Question: I'm trying to make my own version of this tutorial here (UICollectionView inside UITableViewCell): <URL>
I'm having difficulties getting the correct count of UICollectionViewCells in each UITableViewCell:

The first cell is correct, it should have two UICollectionViewCells inside the UICollectionView (which of course, is inside a UITableViewCell). The second is what is throwing me up. Every time I make a new save in Core Data, it will add it to the previous cells. The second cell should have one UICollectionViewCell, not two UICollectionViewCells.
Here's my code (the code for AFTableViewCell & AFIndexedCollectionView can be found on the above tutorial link):
The numberOfItemsInSection: for the UICollectionView embedded in the UITableViewCell:
'''
- (NSInteger)collectionView:(AFIndexedCollectionView *)collectionView numberOfItemsInSection:(NSInteger)section
{
NSIndexPath *indexPath;
NSFetchRequest *fetchRequest = [[NSFetchRequest alloc] init];
NSEntityDescription *entity = [NSEntityDescription entityForName:@"Group" inManagedObjectContext:managedObjectContext];
[fetchRequest setEntity:entity];
NSSortDescriptor *urlDescriptor = [[NSSortDescriptor alloc] initWithKey:@"url" ascending:NO];
NSArray *sortDescriptors = nil;
sortDescriptors = [[NSArray alloc] initWithObjects:urlDescriptor, nil];
[fetchRequest setSortDescriptors:sortDescriptors];
NSError *error = nil;
NSArray *fetchedObjects = [[managedObjectContext executeFetchRequest:fetchRequest error:&error]objectAtIndex:indexPath.section];
NSString *temp = [fetchedObjects description];
NSArray *tempArg = [temp componentsSeparatedByString:@","];
return [tempArg count];
}
'''
The numberOfSectionsInTableView: for the main UITableView:
'''
- (NSInteger)numberOfSectionsInTableView:(UITableView *)tableView
{
id <NSFetchedResultsSectionInfo> sectionInfo = nil;
NSIndexPath *section;
sectionInfo = [[fetchedResultsController sections] objectAtIndex:section.section];
return [sectionInfo numberOfObjects];
}
'''
The NSFetchedResultsController:
'''
- (NSFetchedResultsController *)fetchedResultsController
{
TBAppDelegate *delegate = (TBAppDelegate *)[[UIApplication sharedApplication] delegate];
self.managedObjectContext = delegate.managedObjectContext;
NSFetchRequest *fetchRequest = nil;
fetchRequest = [[NSFetchRequest alloc] init];
NSEntityDescription *entity = nil;
entity = [NSEntityDescription entityForName:@"Group" inManagedObjectContext:managedObjectContext];
[fetchRequest setEntity:entity];
[fetchRequest setFetchBatchSize:INFINITY];
NSSortDescriptor *urlDescriptor = [[NSSortDescriptor alloc] initWithKey:@"name" ascending:NO];
NSArray *sortDescriptors = nil;
sortDescriptors = [[NSArray alloc] initWithObjects:urlDescriptor, nil];
[fetchRequest setSortDescriptors:sortDescriptors];
NSFetchedResultsController *frc = nil;
frc = [[NSFetchedResultsController alloc] initWithFetchRequest:fetchRequest managedObjectContext:[self managedObjectContext] sectionNameKeyPath:nil cacheName:@"Root"];
[frc setDelegate:self];
[self setFetchedResultsController:frc];
return frc;
}
'''
The UITableView cellForRowAtIndexpath:
'''
- (UITableViewCell *)tableView:(UITableView *)tableView cellForRowAtIndexPath:(NSIndexPath *)indexPath
{
static NSString *CellIdentifier = @"CellIdentifier";
AFTableViewCell *cell = (AFTableViewCell *)[tableView dequeueReusableCellWithIdentifier:CellIdentifier];
if (!cell)
{
cell = [[AFTableViewCell alloc] initWithStyle:UITableViewCellStyleDefault reuseIdentifier:CellIdentifier];
}
return cell;
}
'''
Thanks in advance.
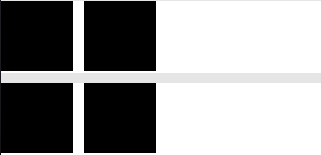
Answer: Use
'''
NSArray *fetchedObjects = [[managedObjectContext executeFetchRequest:fetchRequest error:&error]objectAtIndex:section];
'''
instead of
'''
NSArray *fetchedObjects = [[managedObjectContext executeFetchRequest:fetchRequest error:&error]objectAtIndex:indexPath.section];
'''
in your '- (NSInteger)collectionView:(AFIndexedCollectionView *)collectionView numberOfItemsInSection:(NSInteger)section' function on line 10
It seems the IndexPath local variable is not initialized in this function. You can get section from the parameter passed.
and you haven't initialized 'section' local variable in your
'''
- (NSInteger)numberOfSectionsInTableView:(UITableView *)tableView
'''
function.
If you do not initialize this variables and use them, they return a garbage value or crashes the program. be careful in these kind of access.